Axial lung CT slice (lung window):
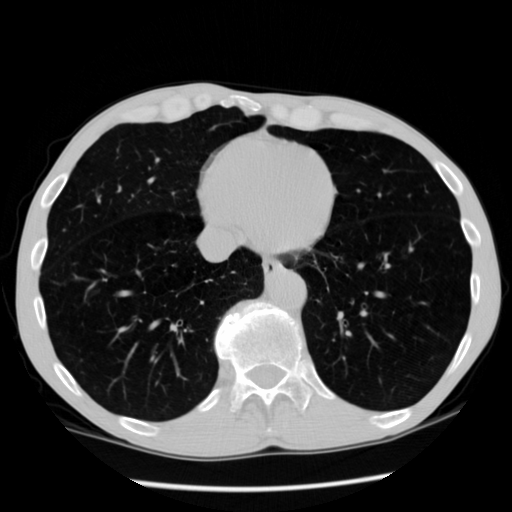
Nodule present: no